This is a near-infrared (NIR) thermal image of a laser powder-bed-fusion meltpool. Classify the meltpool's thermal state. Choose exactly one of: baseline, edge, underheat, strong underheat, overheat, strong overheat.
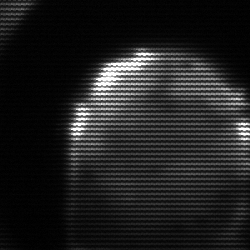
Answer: edge